Field crop: maize
Growth stage: 2
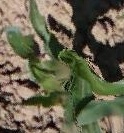
Species: maize